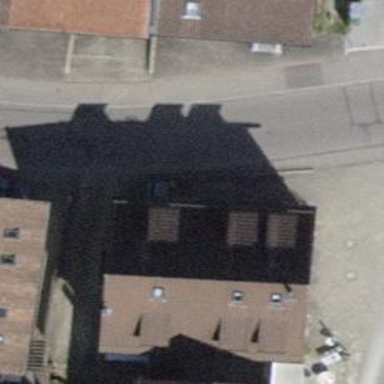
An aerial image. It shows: Café.